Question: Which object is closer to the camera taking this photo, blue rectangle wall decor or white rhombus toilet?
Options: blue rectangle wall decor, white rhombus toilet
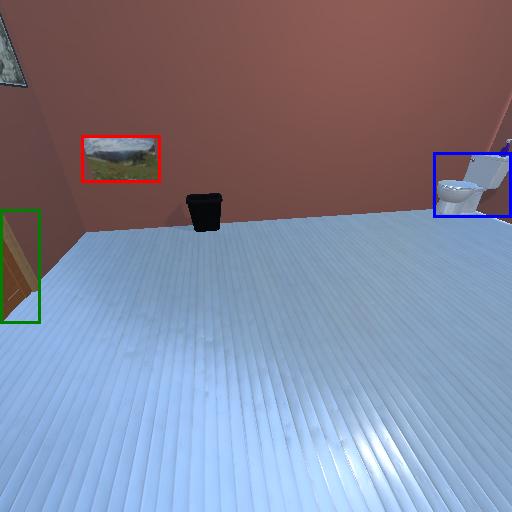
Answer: blue rectangle wall decor